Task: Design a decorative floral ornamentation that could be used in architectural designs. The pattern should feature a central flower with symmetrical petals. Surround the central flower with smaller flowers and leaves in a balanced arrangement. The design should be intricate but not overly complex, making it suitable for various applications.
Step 1229:
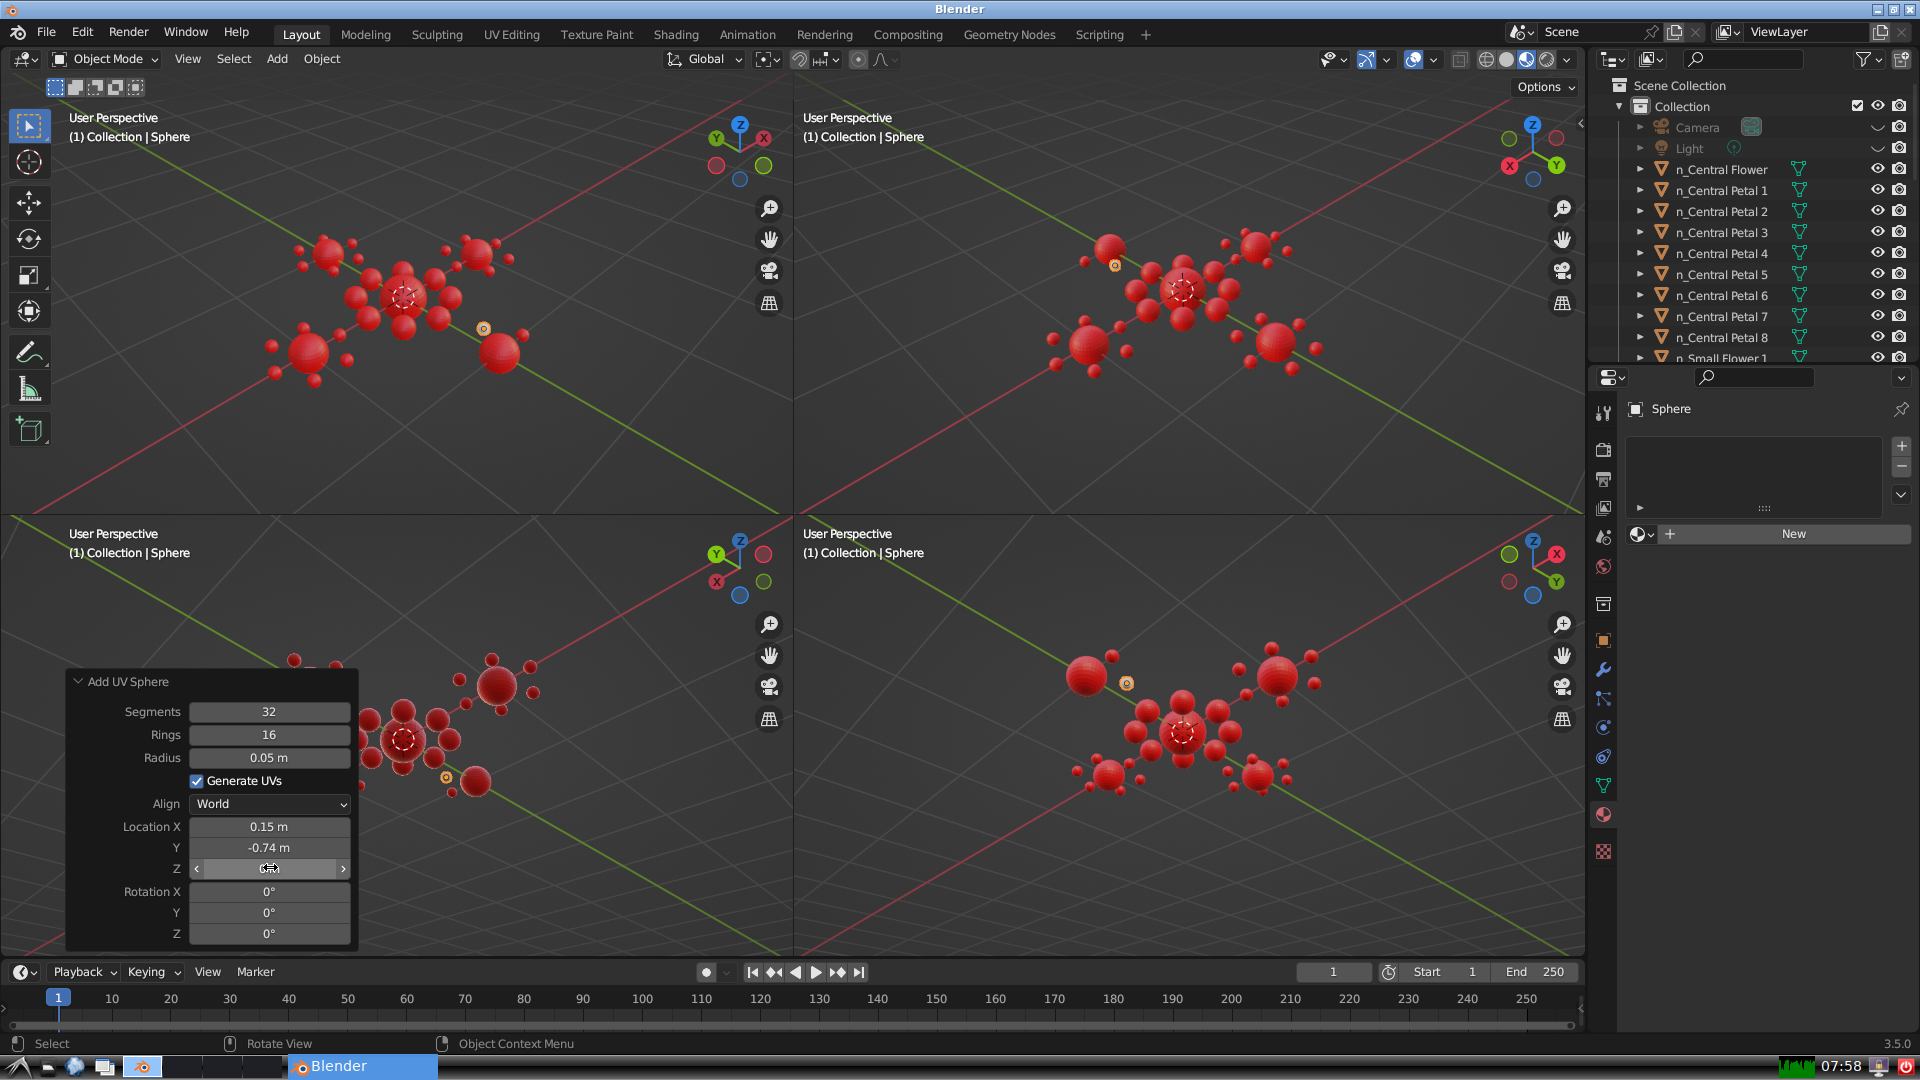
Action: {"mouse_move": [960, 540]}